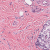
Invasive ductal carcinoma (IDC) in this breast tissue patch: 0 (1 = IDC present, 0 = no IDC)